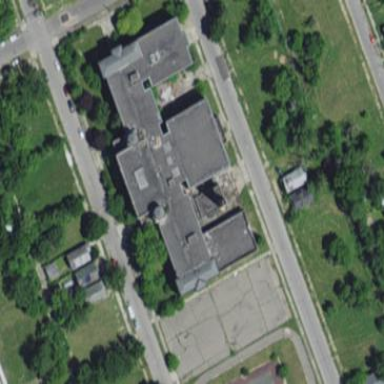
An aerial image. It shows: School building.